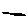
Label: line